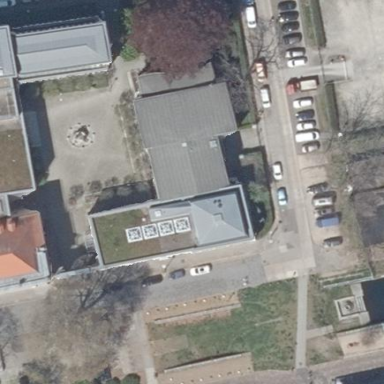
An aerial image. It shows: Office building.